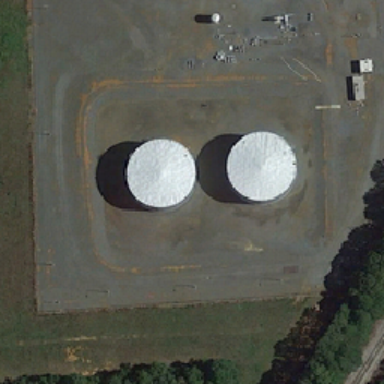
Two white storage tanks are on the khaki close to two rows of green trees .